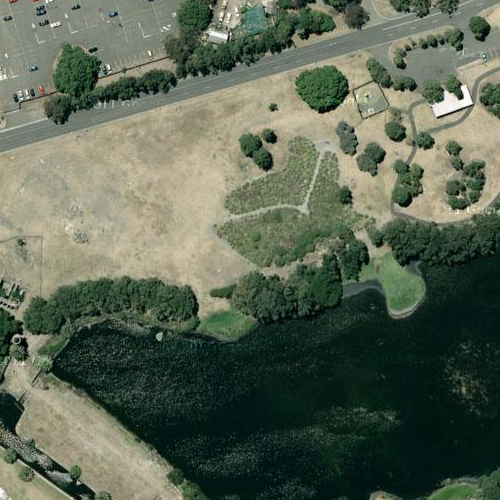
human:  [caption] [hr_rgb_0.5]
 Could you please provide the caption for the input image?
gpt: There are many buildings on the banks of the curved river .

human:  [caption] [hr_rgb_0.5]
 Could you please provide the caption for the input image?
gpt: Some houses arranged neatly on the banks of the river .

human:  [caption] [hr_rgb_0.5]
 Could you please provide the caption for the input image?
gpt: A wide river with dark green waters goes through a residential area .

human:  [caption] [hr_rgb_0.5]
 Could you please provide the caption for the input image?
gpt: This is a wide river go through the residential area with many houses on the bank of the river .

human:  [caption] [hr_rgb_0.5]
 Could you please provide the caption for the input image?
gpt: A river with dark green waters goes through a residential area .